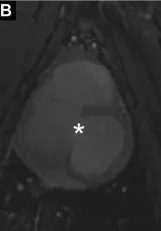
(B,C) Cardiac MRI in short and long axis demonstrated a tissue defect in the inter-atrial septum.
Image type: radiology (mri)